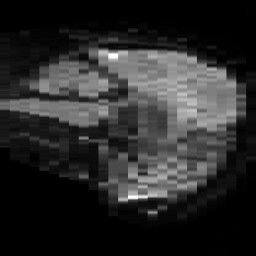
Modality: TRACE
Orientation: sagittal
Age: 78
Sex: male
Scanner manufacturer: philips
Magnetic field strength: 3 T
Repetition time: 4.584 s
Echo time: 0.07305 s